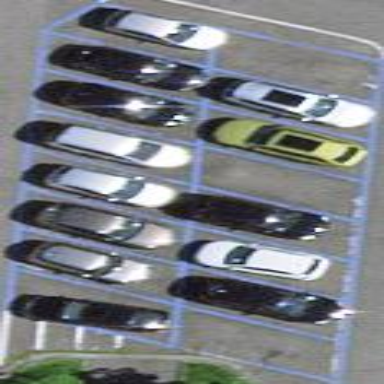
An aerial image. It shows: Street-side parking area.